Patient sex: M
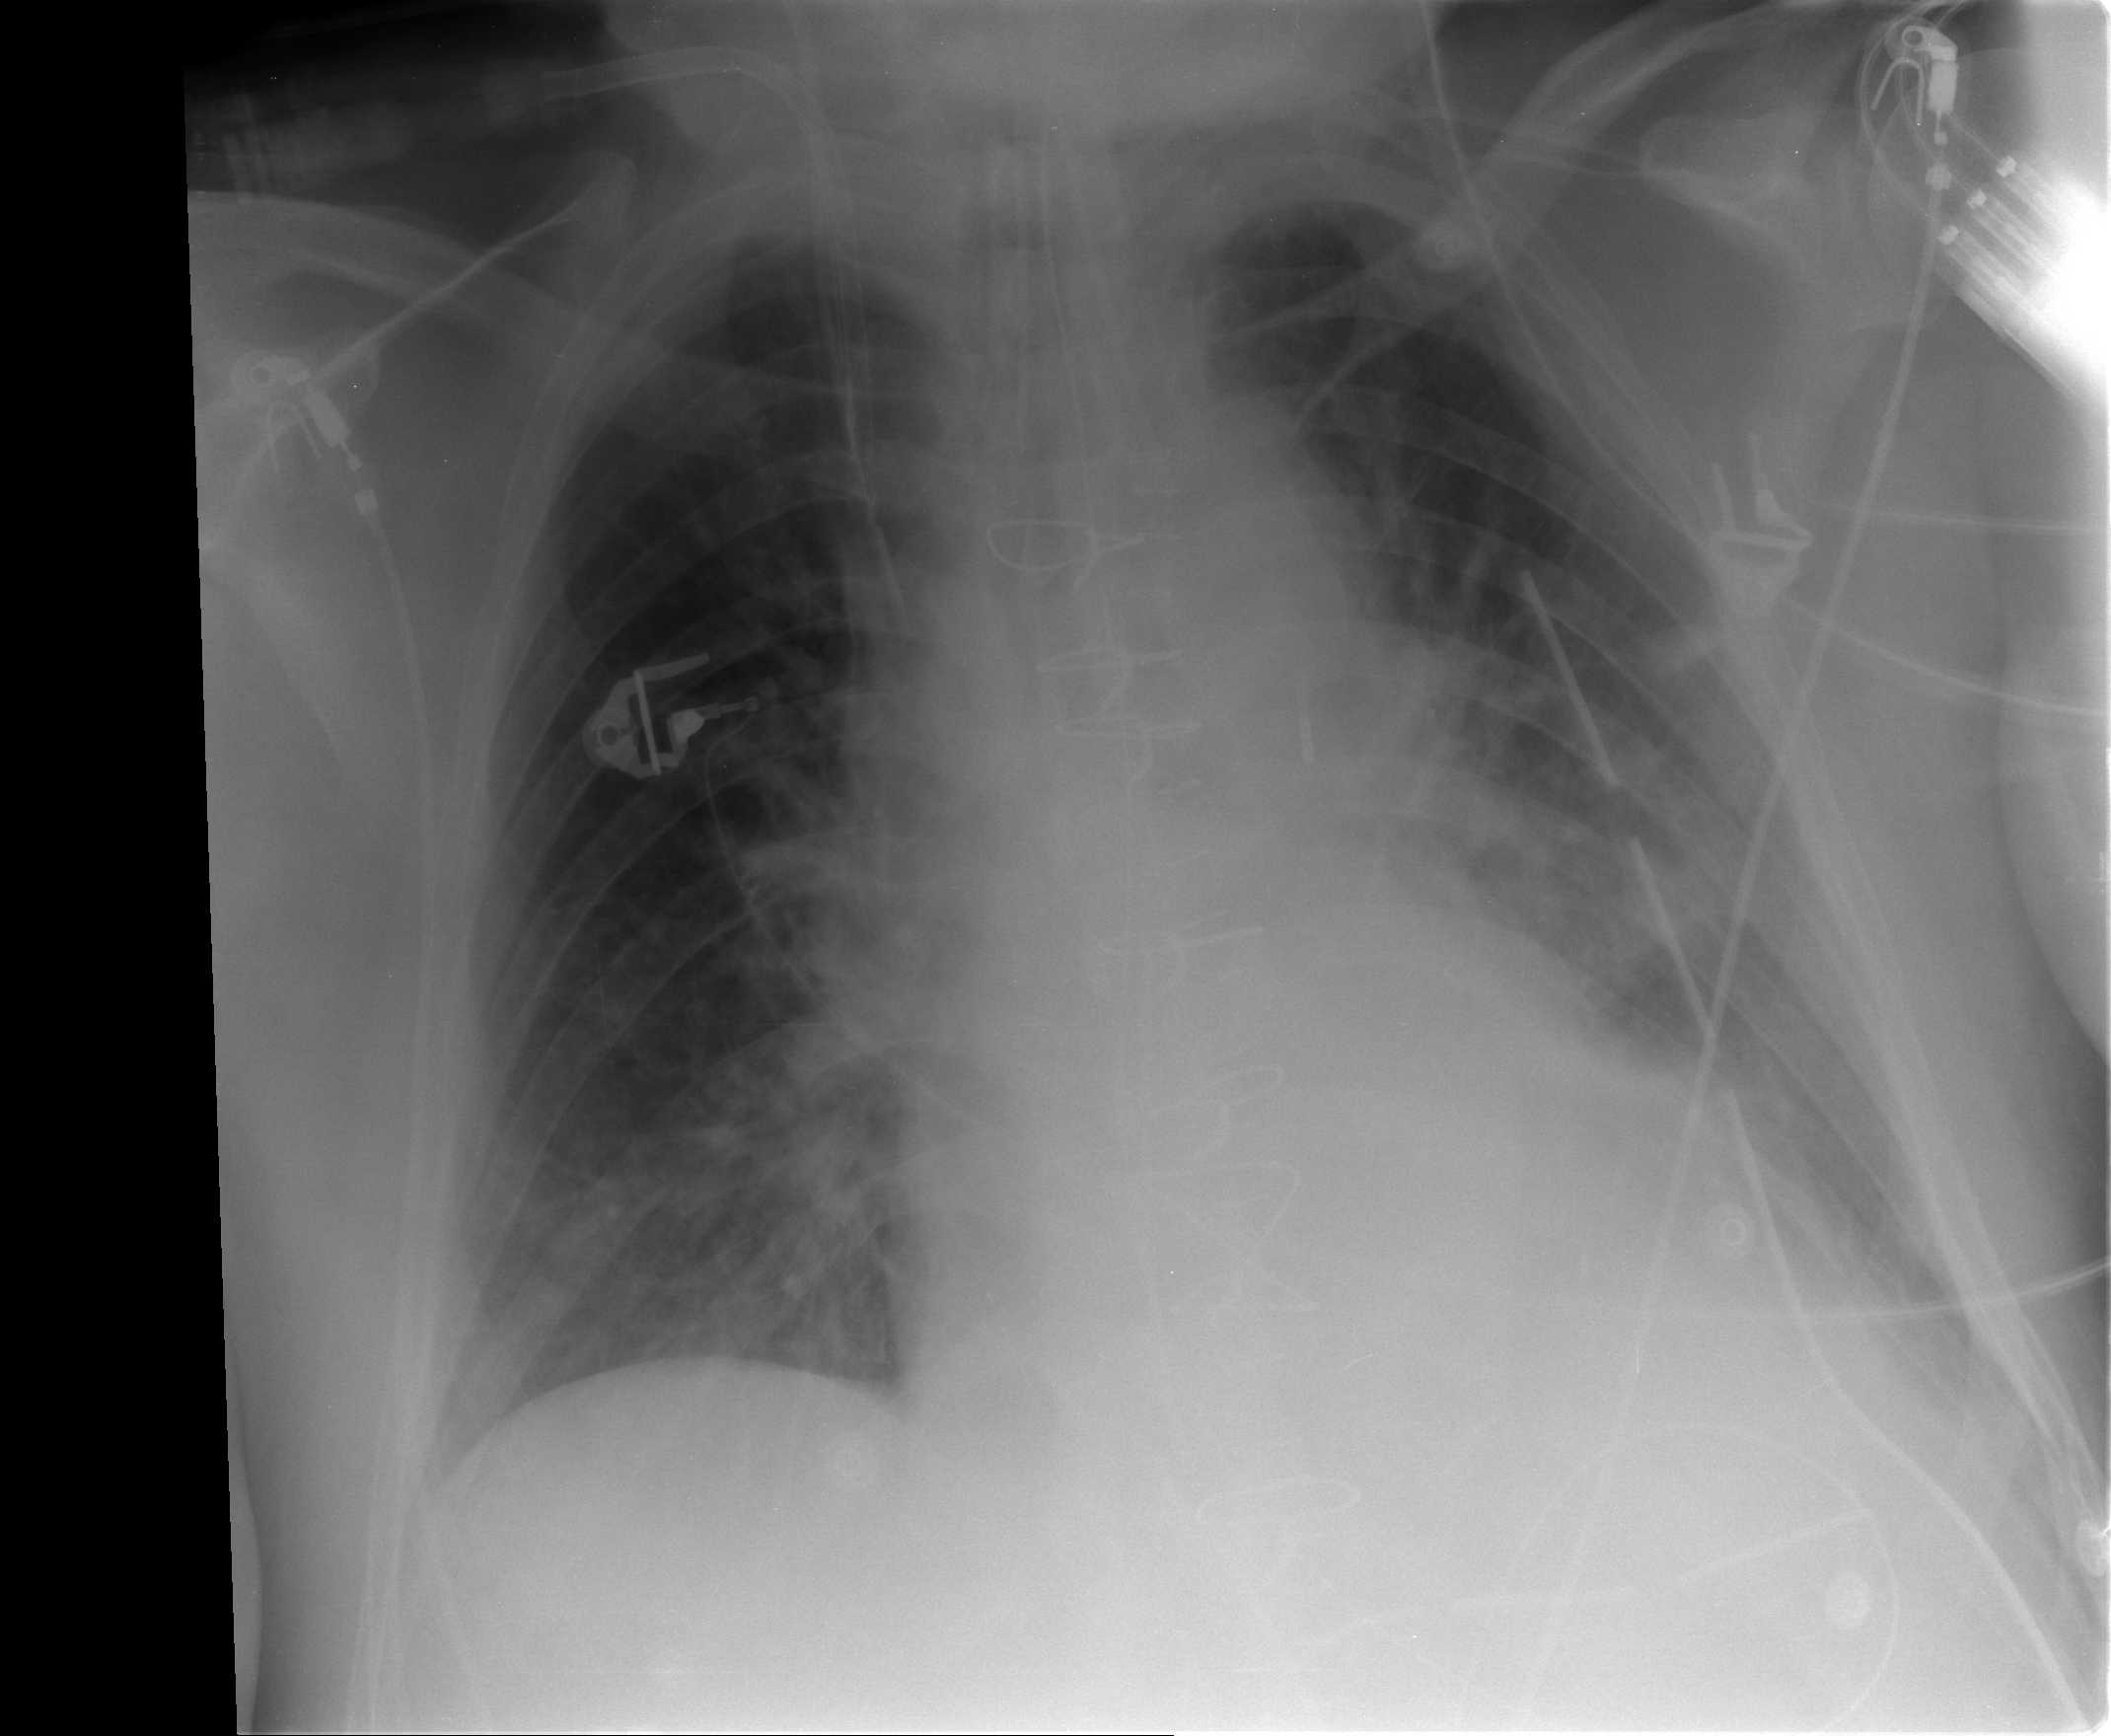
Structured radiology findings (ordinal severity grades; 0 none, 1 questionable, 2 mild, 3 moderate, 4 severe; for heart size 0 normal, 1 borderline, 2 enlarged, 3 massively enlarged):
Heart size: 2
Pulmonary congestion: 2
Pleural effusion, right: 0
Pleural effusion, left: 2
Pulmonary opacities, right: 2
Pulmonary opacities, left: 2
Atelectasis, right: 0
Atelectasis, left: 2